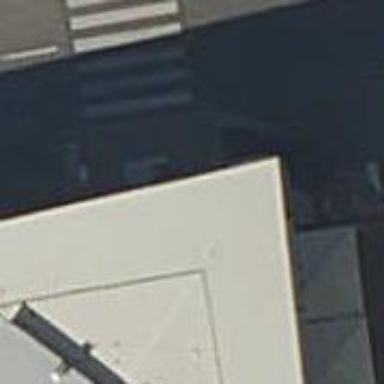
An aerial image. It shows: Restaurant.